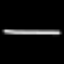
Label: line